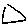
Label: triangle